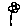
Label: flower